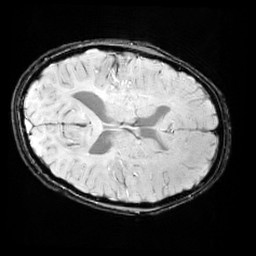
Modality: SWI
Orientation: axial
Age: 11
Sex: male
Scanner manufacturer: siemens
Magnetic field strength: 3 T
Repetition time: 0.027 s
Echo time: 0.02 s